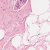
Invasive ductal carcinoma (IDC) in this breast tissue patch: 0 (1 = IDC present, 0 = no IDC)